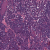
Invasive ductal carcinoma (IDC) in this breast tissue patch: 0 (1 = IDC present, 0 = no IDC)